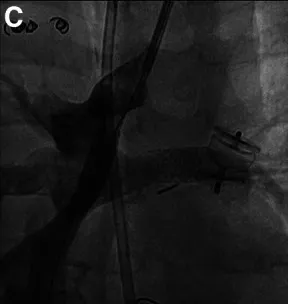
Permeable fenestration connecting the innominate vein to the single atrium.
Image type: radiology (x_ray)